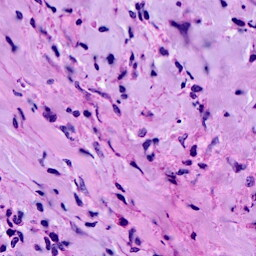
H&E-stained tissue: Breast